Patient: sex M, age 75
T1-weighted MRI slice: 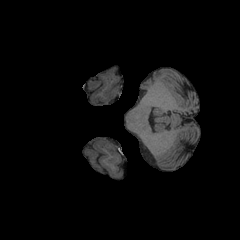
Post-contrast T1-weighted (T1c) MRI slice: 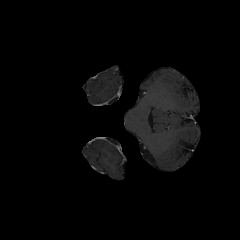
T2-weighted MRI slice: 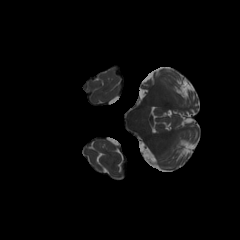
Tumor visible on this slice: no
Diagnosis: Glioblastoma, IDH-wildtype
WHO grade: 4